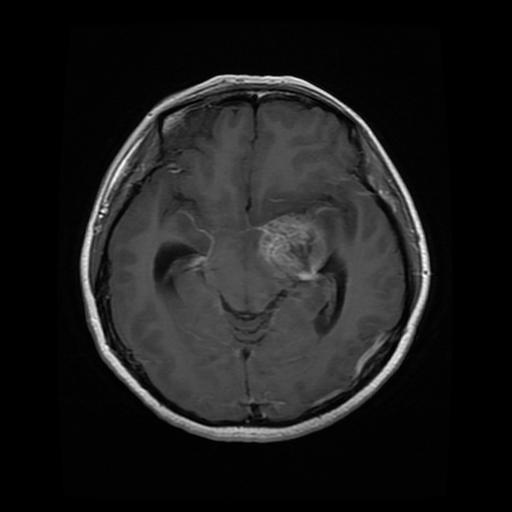
Label: glioma